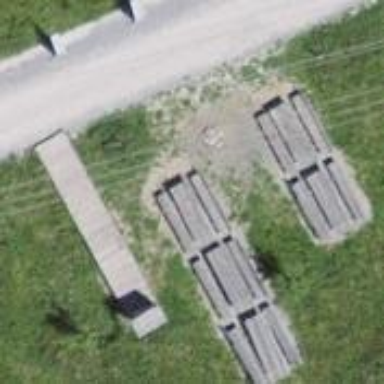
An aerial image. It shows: Picnic table located in leisure land area.